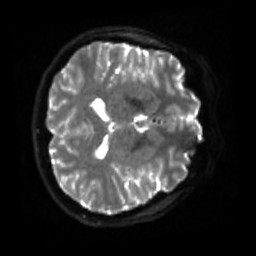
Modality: sbref
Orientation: axial
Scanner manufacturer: siemens
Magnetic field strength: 3 T
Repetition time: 4 s
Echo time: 0.0594 s